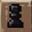
Piece: bP